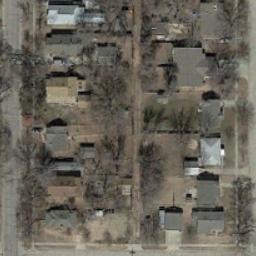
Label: medium_residential